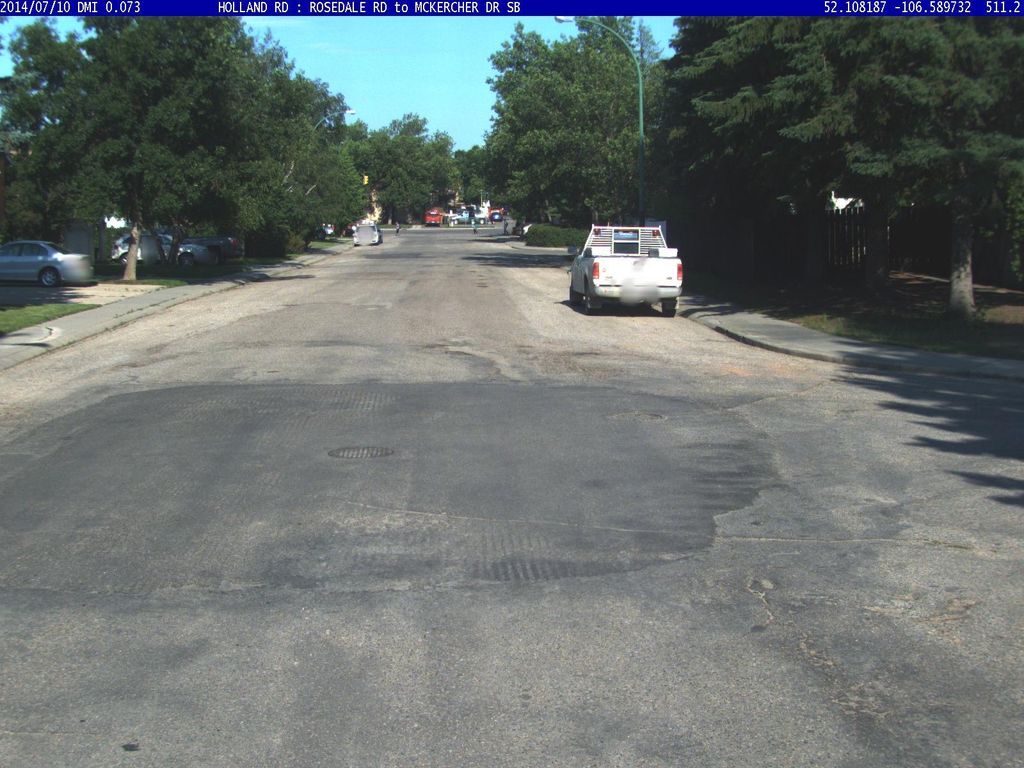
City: saskatoon